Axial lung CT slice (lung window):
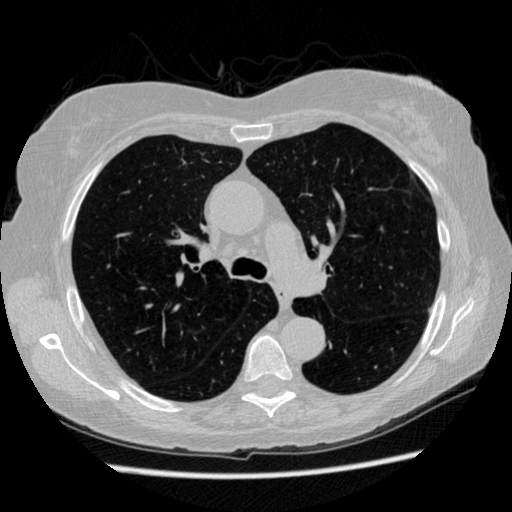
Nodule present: no